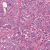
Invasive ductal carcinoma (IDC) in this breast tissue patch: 1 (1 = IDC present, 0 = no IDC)